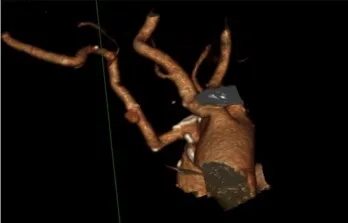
3D CT reconstruction.
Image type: radiology (ct)